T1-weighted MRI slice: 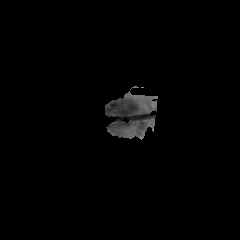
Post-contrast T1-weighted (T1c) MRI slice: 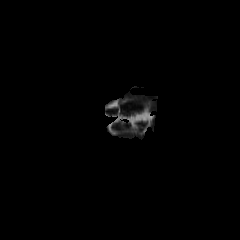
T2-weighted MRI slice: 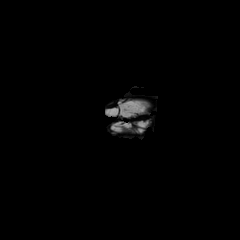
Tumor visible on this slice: no